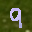
Label: 9